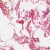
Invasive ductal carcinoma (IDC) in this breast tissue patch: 0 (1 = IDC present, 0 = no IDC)